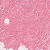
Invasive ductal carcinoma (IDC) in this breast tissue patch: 0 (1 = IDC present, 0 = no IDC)